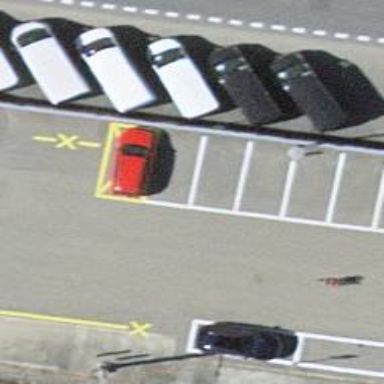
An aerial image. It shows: Car-sharing service available at this location.